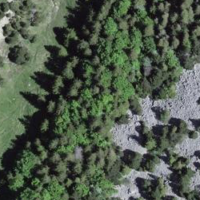
EUNIS habitat code: 41
Species observed at this site:
Convallaria majalis
Huperzia selago